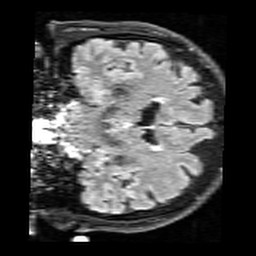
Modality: FLAIR
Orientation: coronal
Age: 72
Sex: female
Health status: healthy
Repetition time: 12 s
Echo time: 0.095 s